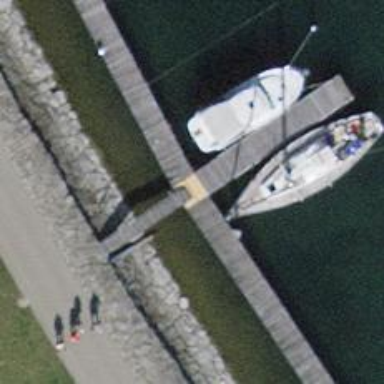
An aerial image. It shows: Man-made pier.